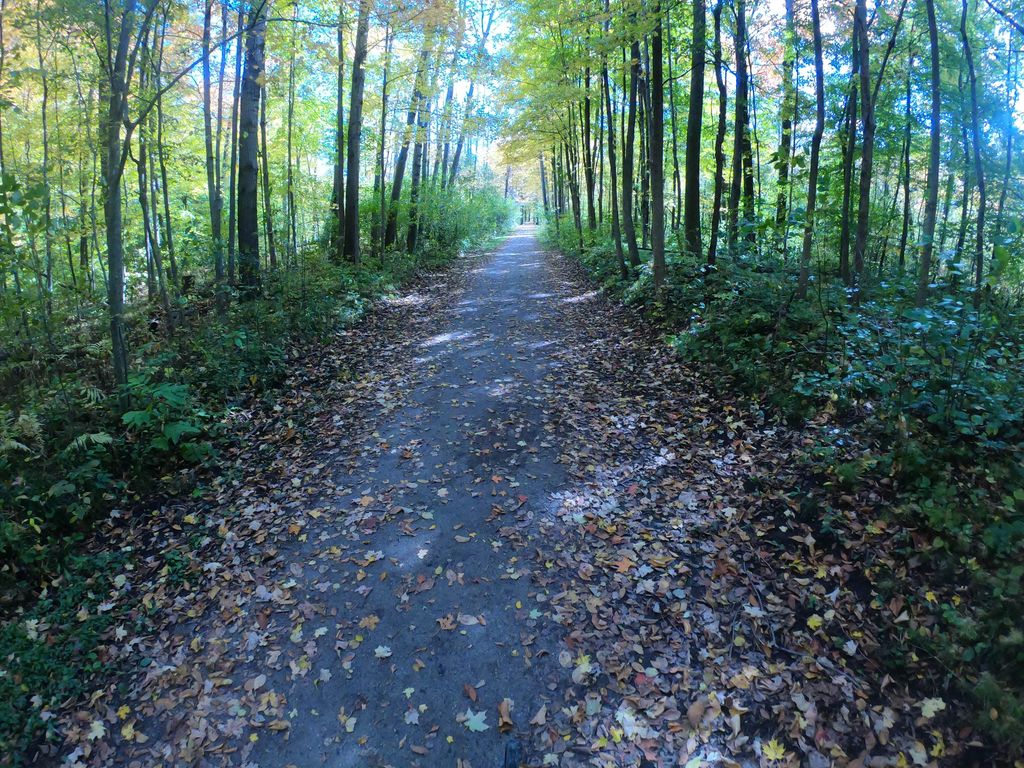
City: kitchener-waterloo